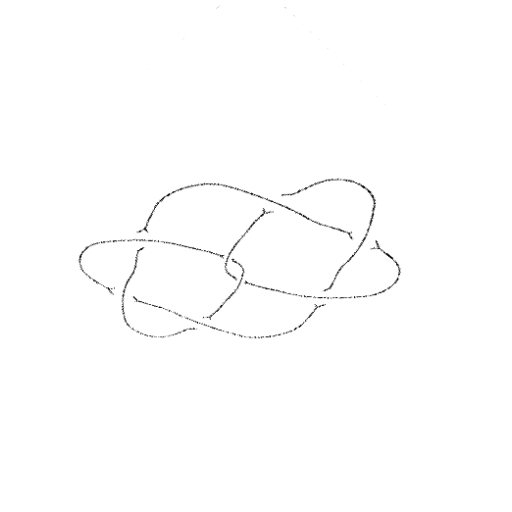
Crossing number: 8